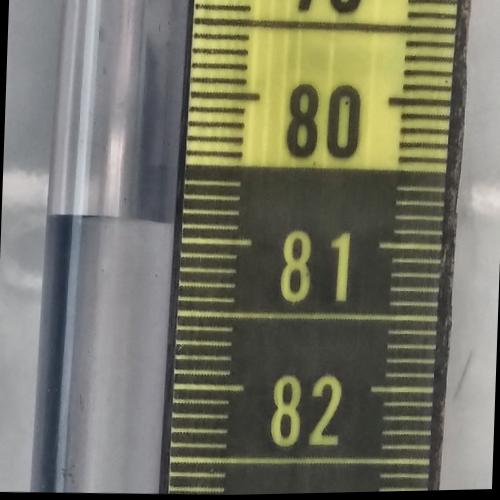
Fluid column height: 80.9 cm